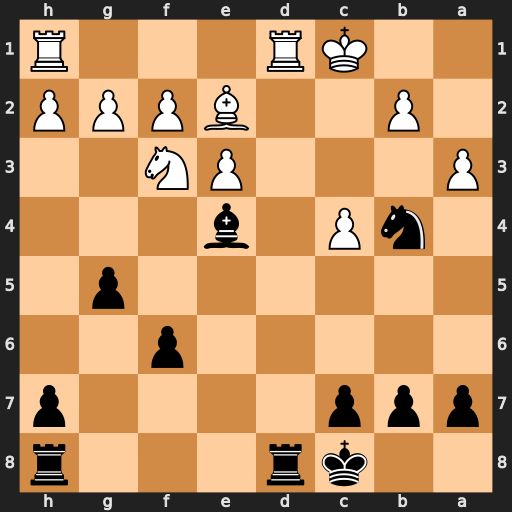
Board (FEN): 2kr3r/ppp4p/5p2/6p1/1nP1b3/P3PN2/1P2BPPP/2KR3R
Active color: b
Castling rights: -
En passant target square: -
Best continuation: Na2#